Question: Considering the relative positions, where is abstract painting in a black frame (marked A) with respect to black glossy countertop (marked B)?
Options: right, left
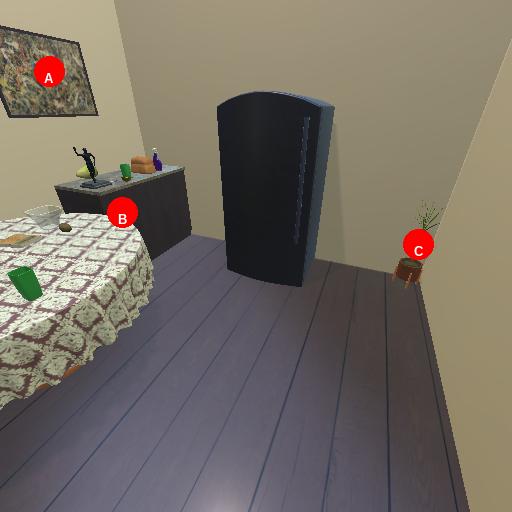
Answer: right